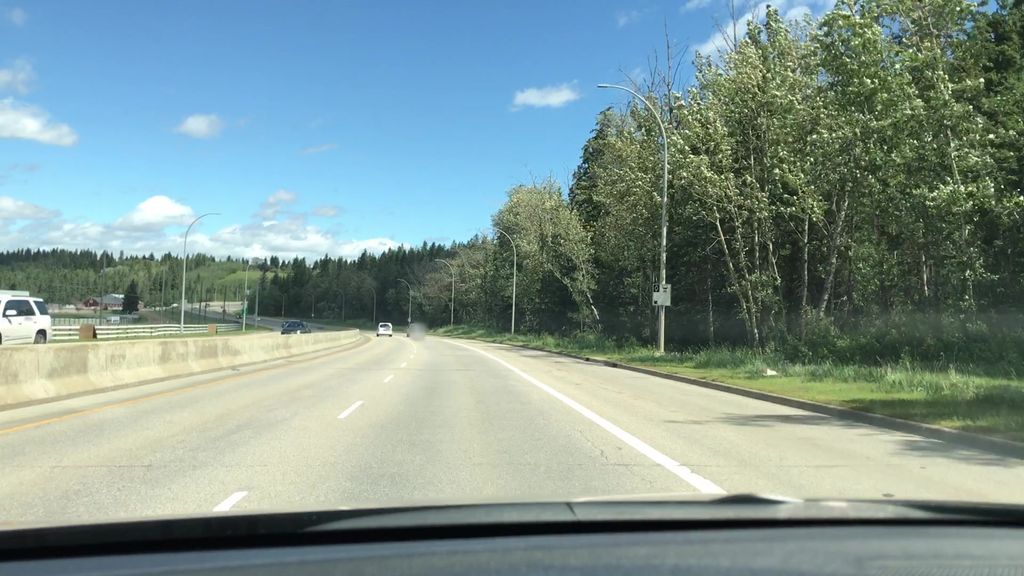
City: edmonton